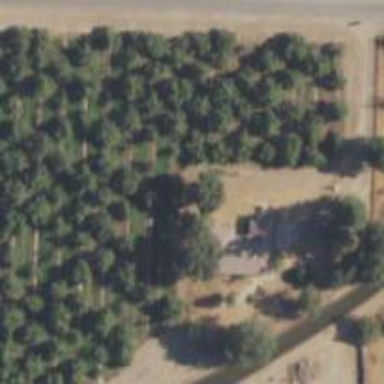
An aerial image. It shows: Orchard.